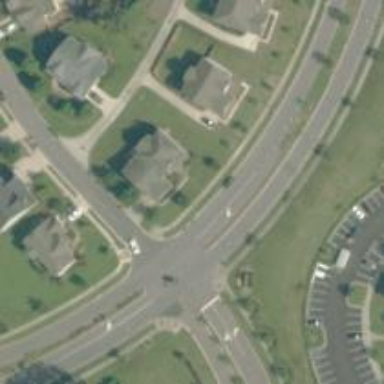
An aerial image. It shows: Unmarked crossing on footway.